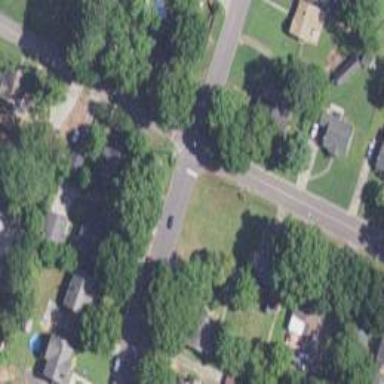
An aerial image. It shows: Residential road.